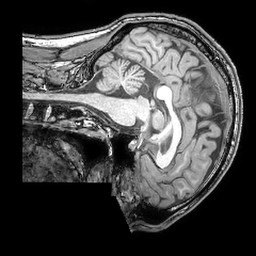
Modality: T1w
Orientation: sagittal
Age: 32
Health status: ill
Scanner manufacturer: philips
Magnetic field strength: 3 T
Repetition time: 0.007 s
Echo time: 0.0035 s